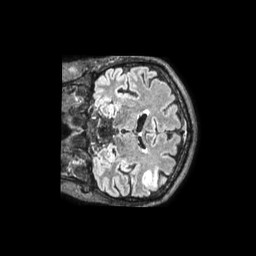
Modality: FLAIR
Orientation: coronal
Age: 59
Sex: male
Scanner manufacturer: philips
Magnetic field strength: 1.5 T
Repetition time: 4.8 s
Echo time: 0.3272 s